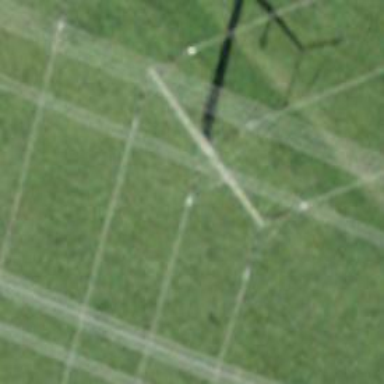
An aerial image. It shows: Power line with three cables.